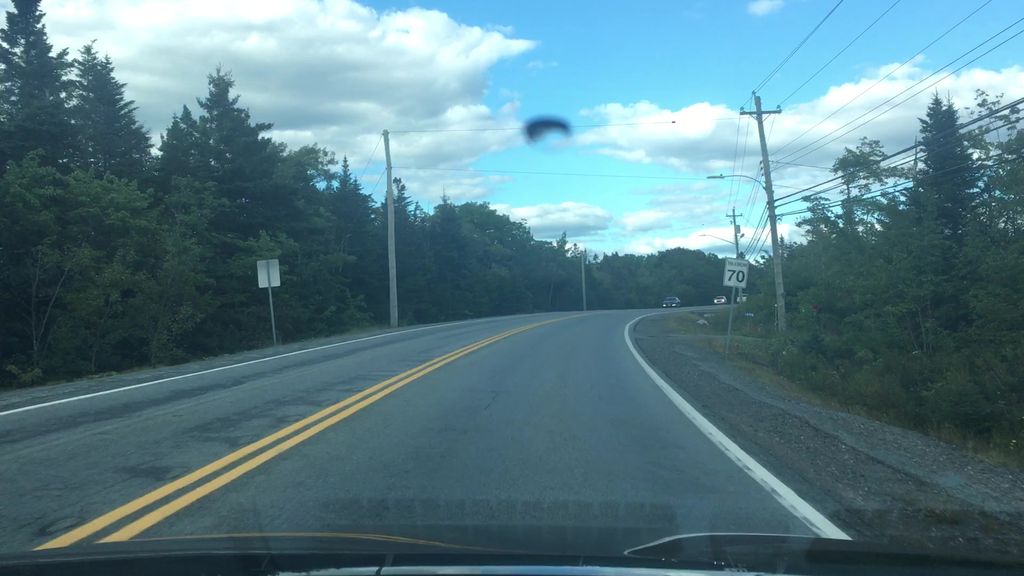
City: halifax